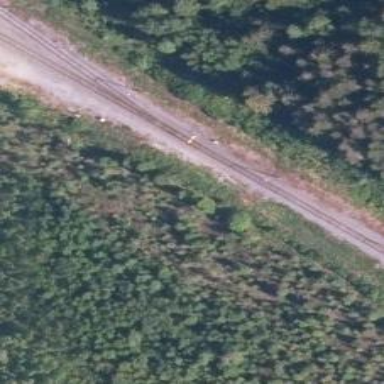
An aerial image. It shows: Railway track of B1 class.